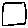
Label: square